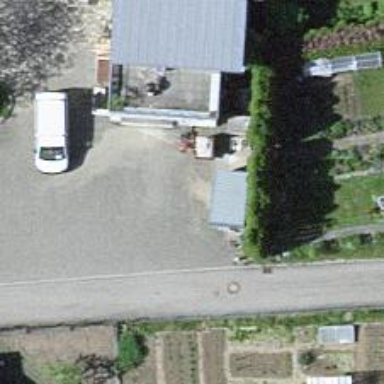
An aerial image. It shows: Farm shop.